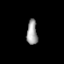
Tissue: prostate
Cell type: T cells
Senescence score: 0.3393
Nuclear area (px): 254
Mean DAPI intensity: 160.051